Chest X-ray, PA view. Patient: 70 years old, sex M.
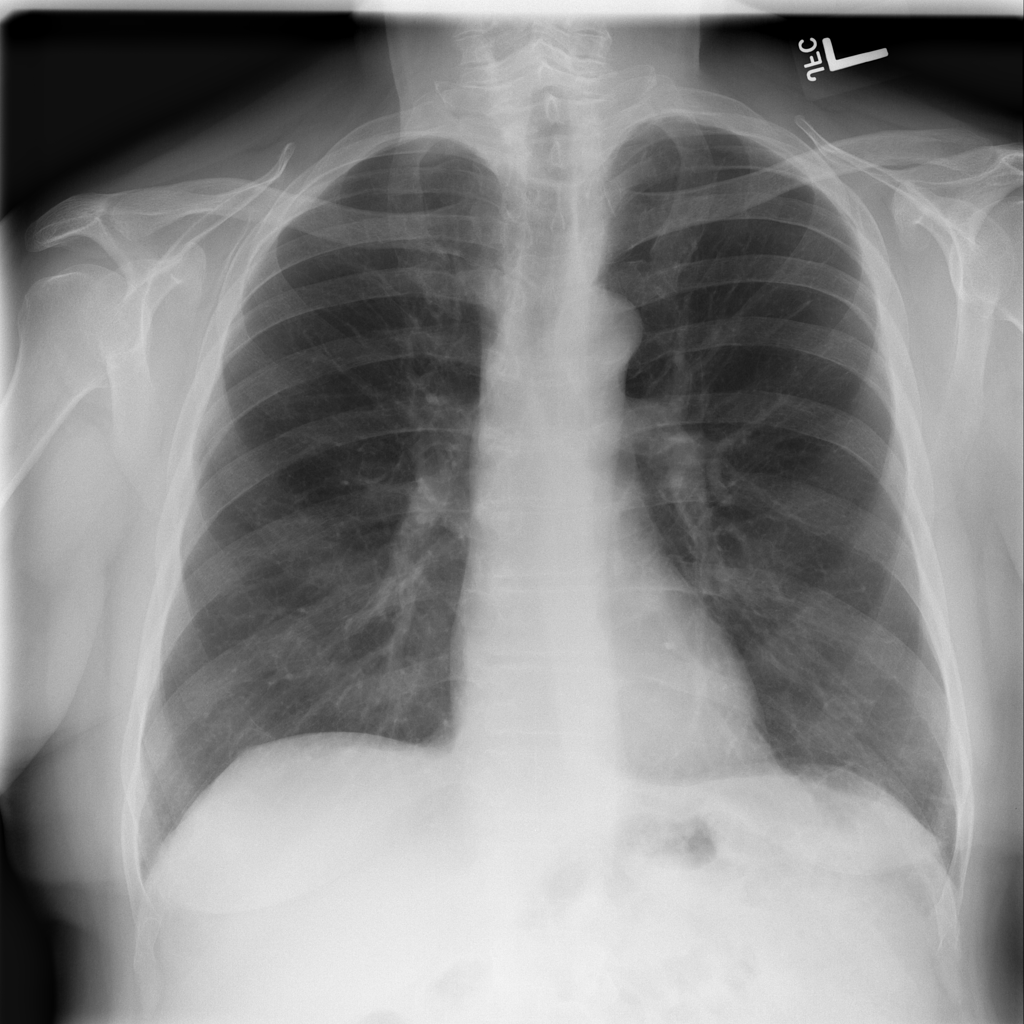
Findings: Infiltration